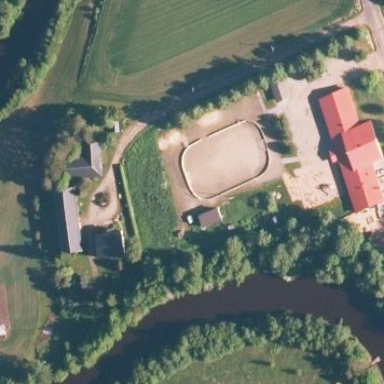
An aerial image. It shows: School.